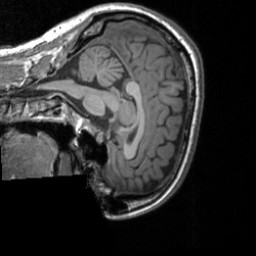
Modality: T1w
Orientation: sagittal
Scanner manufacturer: siemens
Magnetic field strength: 3 T
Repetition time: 1.9 s
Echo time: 0.00226 s